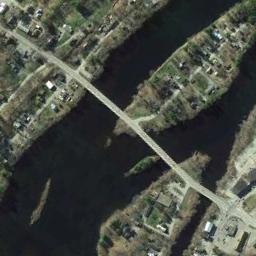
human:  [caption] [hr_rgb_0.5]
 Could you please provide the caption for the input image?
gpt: A bridge is built on a dark blue river and the river has channel bars, And some houses on the channel bars .

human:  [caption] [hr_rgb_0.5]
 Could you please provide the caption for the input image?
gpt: A bridge connects the land on both sides of the turquoise river  There are several small islands with buildings and trees in the middle of the river  There are many residential areas on the land .

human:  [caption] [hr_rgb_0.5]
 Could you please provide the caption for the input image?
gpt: There is a bridge over the river with many buildings and plants beside .

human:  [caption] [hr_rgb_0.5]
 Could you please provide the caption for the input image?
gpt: There is an island near the bridge .

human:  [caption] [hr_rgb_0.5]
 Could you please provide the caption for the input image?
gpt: Many trees are around the bridge .